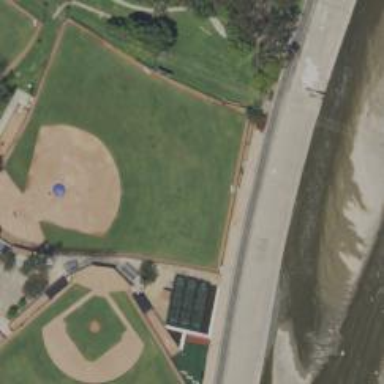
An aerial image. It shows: Baseball pitch for leisure and sports activities.